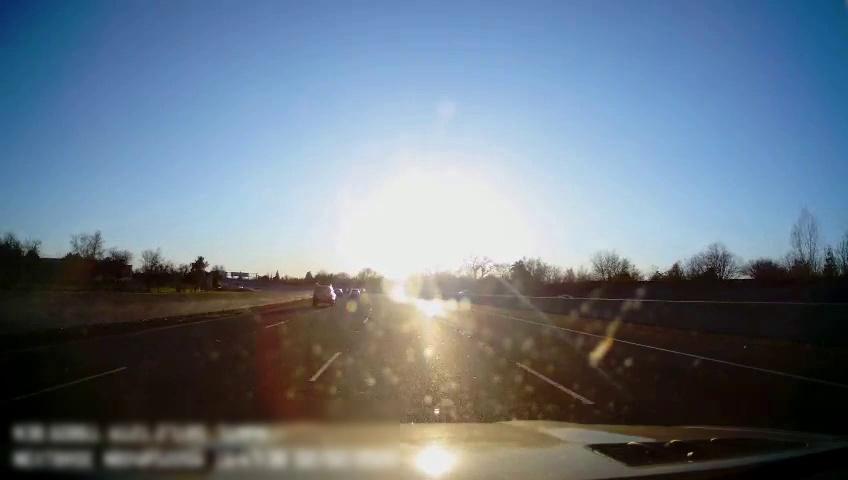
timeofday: Day
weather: Sunny
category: Drivable Space
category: Vehicles | Car
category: Vehicles | SUV
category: Vehicles | SUV
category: Lanes | Alternate Lane
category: Lanes | Alternate Lane
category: Lanes | Current Lane
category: Lanes | Current Lane
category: Lanes | Alternate Lane